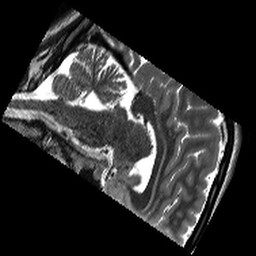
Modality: T2w
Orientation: sagittal
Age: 19
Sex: female
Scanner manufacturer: siemens
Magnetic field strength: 3 T
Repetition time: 13.15 s
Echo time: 0.082 s